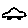
Label: car